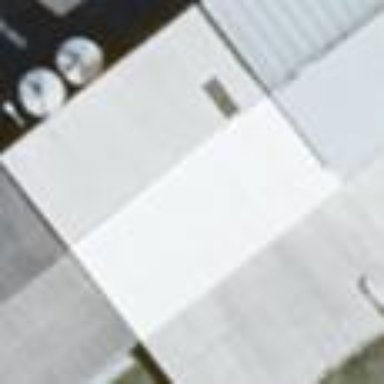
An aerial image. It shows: Building with gabled roof. The roof orientation is along the building's structure.